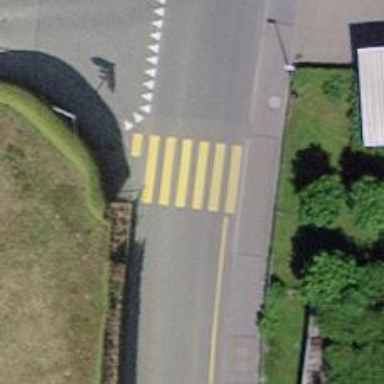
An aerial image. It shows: Uncontrolled zebra crossing on the road.